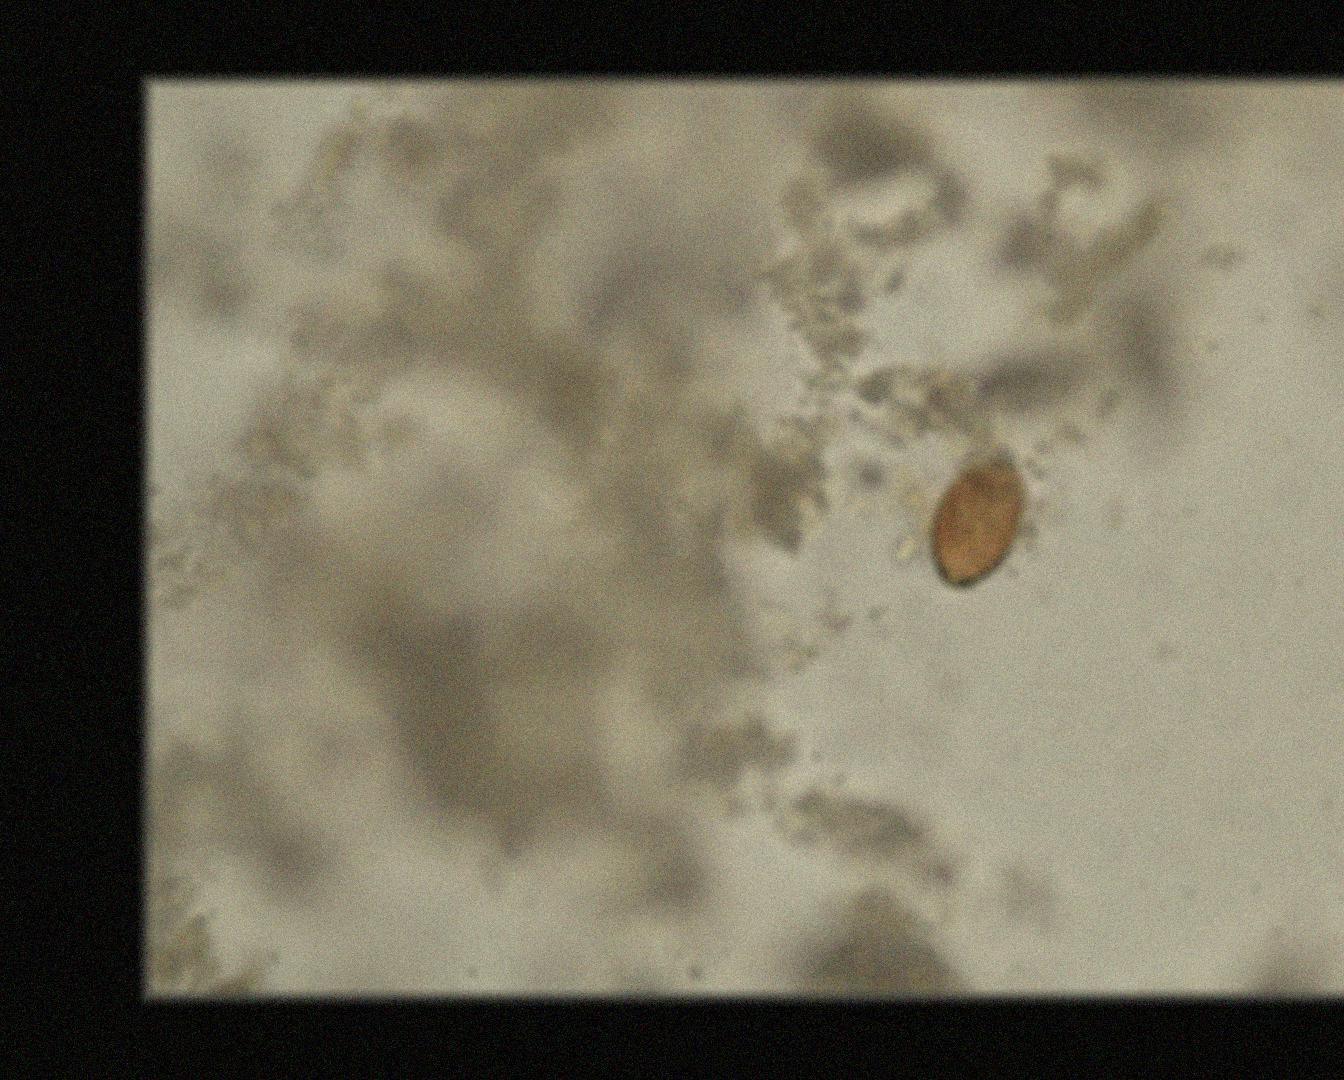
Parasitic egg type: Trichuris trichiura